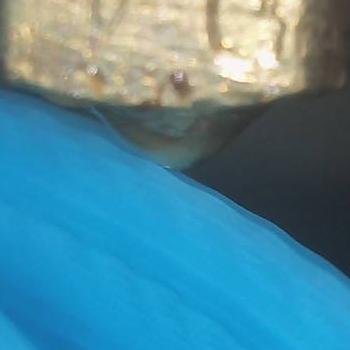
Flow rate: 70%